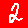
Digit: 2